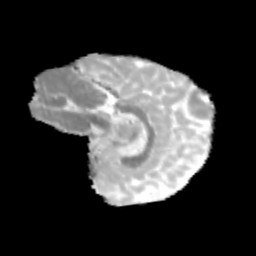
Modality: MD
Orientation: sagittal
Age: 9
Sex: female
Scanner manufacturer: siemens
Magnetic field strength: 3 T
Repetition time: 3.8 s
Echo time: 0.07 s